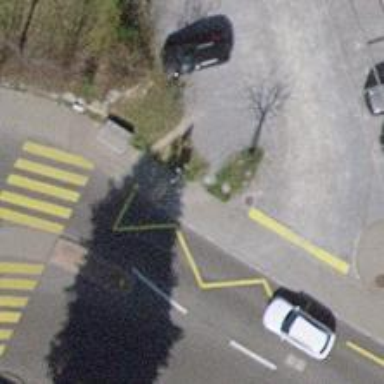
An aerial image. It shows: Bus stop with platform for public transport.